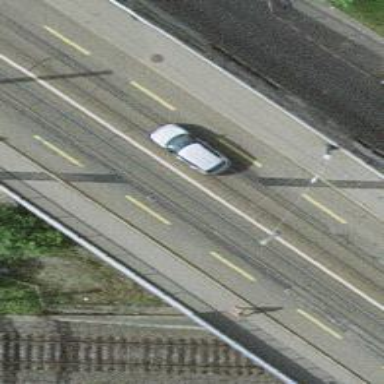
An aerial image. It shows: Tertiary road with asphalt surface. It has separate cycle lane and sidewalk.